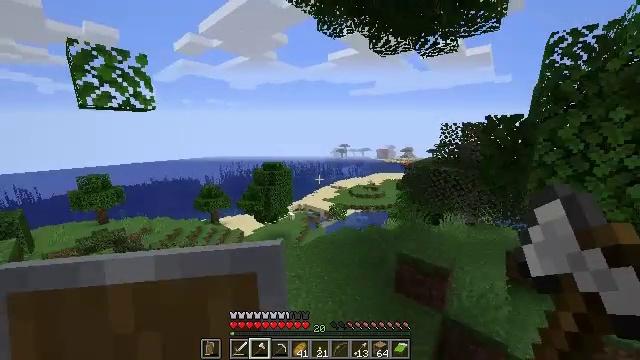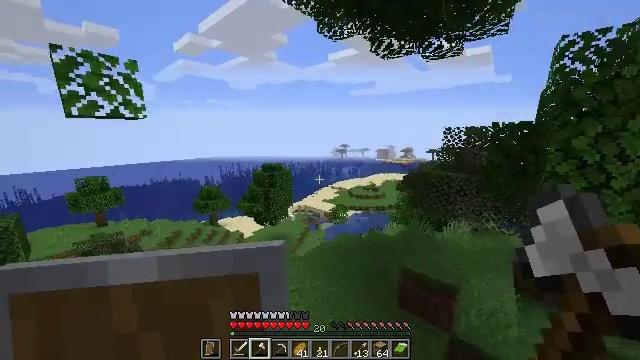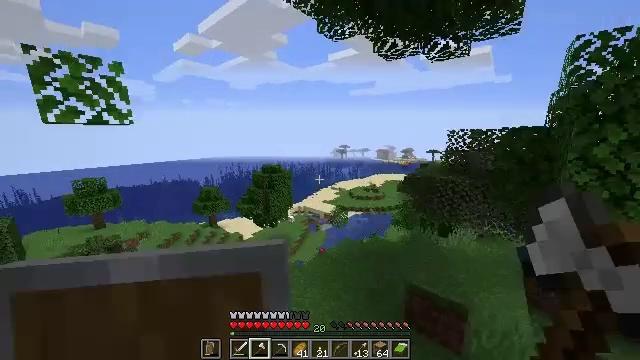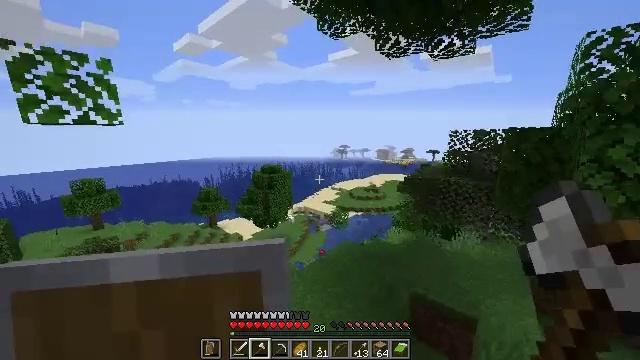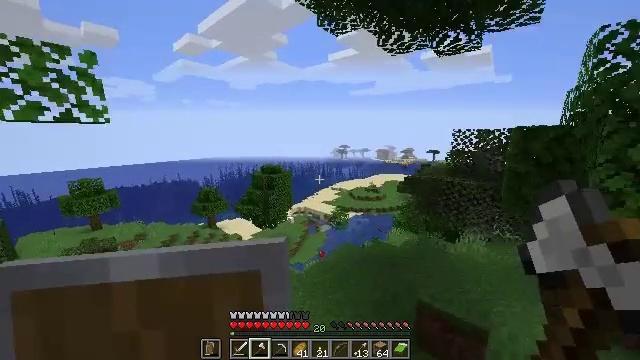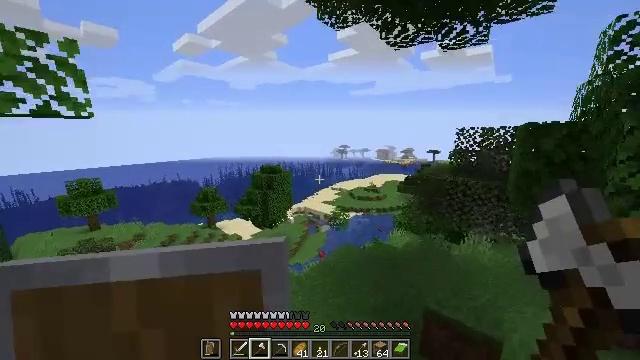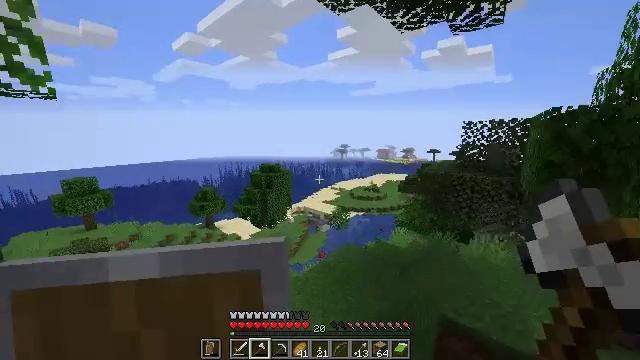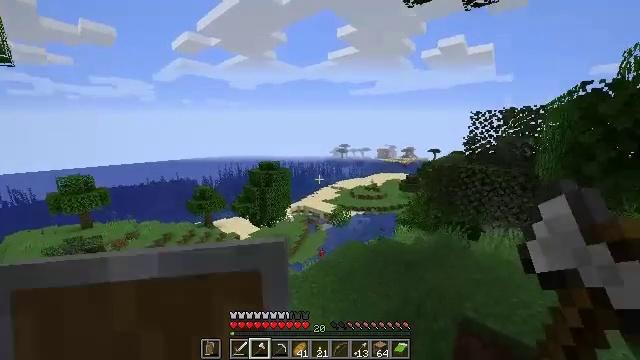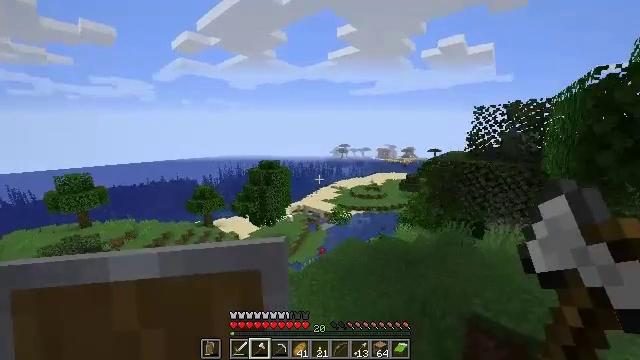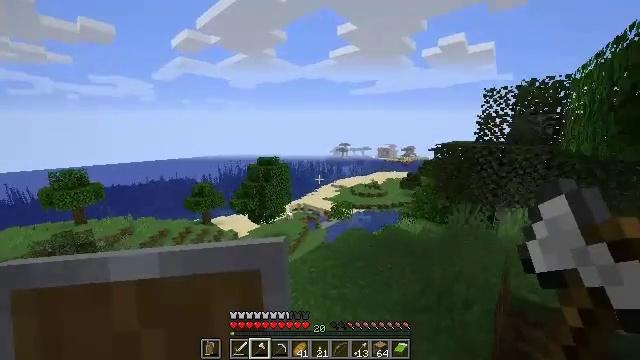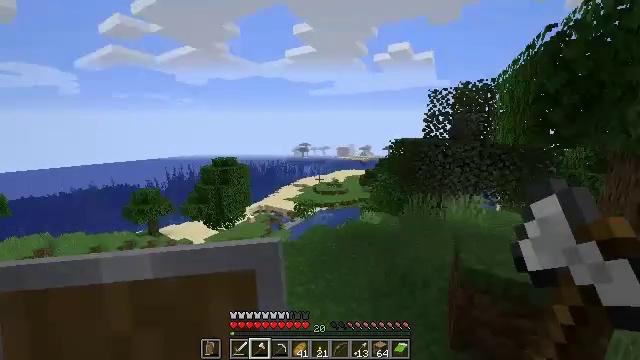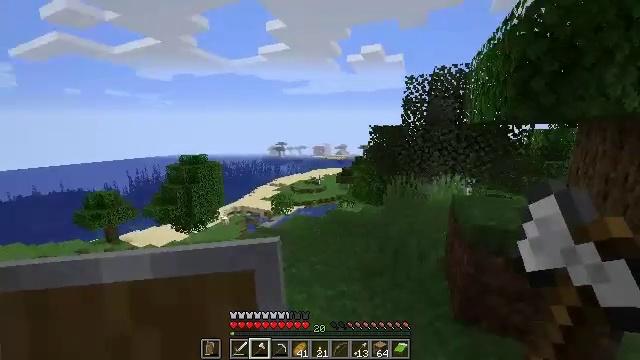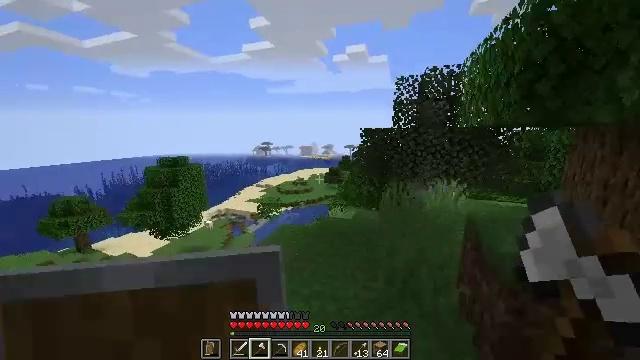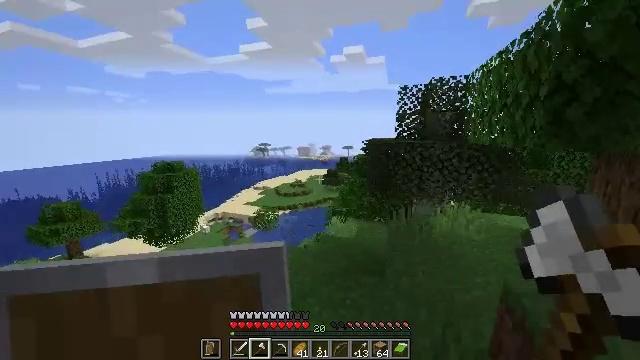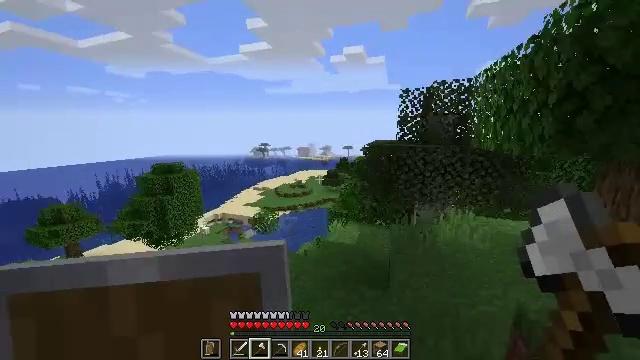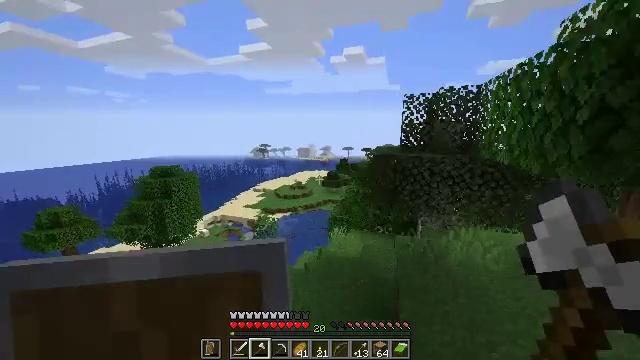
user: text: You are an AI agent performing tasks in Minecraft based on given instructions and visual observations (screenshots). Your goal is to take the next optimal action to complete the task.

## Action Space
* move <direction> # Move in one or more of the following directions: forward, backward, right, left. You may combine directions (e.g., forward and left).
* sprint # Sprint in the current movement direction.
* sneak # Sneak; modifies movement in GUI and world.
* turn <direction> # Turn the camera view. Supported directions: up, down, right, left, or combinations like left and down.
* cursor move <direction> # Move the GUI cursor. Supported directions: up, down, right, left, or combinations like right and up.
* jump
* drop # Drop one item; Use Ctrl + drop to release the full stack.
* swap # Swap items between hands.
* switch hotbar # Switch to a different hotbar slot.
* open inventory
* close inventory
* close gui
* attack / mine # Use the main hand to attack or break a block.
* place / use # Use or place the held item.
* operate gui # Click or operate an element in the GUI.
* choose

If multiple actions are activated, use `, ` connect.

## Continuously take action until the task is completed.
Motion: motion action
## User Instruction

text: Gather grass on the ground.
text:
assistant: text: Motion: move forward, jump
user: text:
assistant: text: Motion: move forward, jump
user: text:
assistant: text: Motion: move forward, jump
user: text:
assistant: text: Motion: move forward, jump
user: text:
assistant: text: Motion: move forward, jump
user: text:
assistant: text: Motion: move forward, jump
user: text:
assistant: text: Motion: move forward, jump
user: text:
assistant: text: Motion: move forward, jump
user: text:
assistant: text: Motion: move forward, jump
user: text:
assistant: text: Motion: move forward, turn right, jump
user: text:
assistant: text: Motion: move forward, turn right, jump
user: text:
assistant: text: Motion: move forward, turn right, jump
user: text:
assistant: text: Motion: move forward, jump
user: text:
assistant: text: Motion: move forward, jump
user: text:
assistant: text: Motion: move forward, jump
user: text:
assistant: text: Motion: move forward, jump
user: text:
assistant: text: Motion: move forward, turn right, jump
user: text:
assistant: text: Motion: move forward, turn right, jump
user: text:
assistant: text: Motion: move forward, turn right, jump
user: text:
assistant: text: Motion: move forward, turn right, jump
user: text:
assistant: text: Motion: move forward, jump
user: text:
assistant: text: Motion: move forward, jump
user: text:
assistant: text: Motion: move forward, jump
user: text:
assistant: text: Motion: move forward, jump
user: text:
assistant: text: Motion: move forward, jump
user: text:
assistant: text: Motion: move forward, jump
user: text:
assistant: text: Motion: move forward, jump
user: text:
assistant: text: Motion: move forward, jump
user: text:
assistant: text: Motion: move forward, jump
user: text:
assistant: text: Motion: move forward, jump